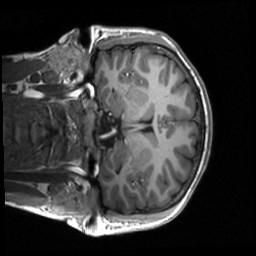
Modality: T1w
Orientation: coronal
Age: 21
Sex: male
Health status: healthy
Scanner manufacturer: siemens
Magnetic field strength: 3 T
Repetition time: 2.53 s
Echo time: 0.00219 s